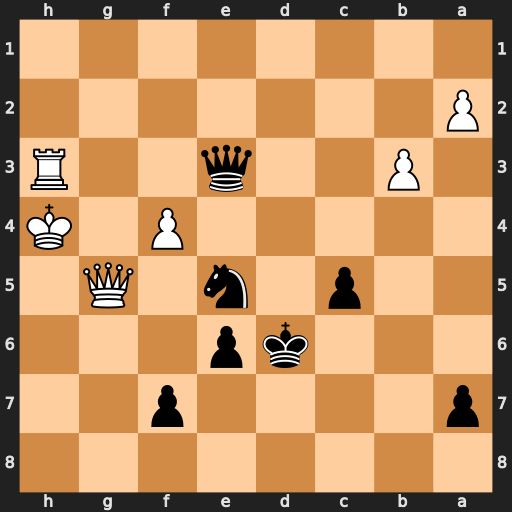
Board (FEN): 8/p4p2/3kp3/2p1n1Q1/5P1K/1P2q2R/P7/8
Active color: b
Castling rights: -
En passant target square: -
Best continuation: Ng6+ Qxg6 Qxh3+ Kxh3 fxg6